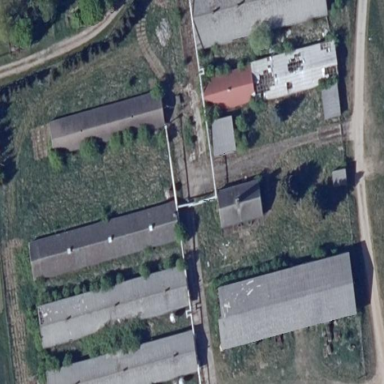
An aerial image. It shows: Farmyard area.